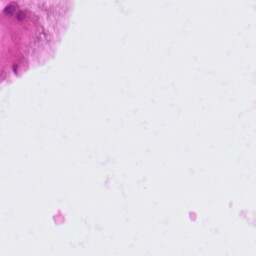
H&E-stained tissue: Lung